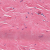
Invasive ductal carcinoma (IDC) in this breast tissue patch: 0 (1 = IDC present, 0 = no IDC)